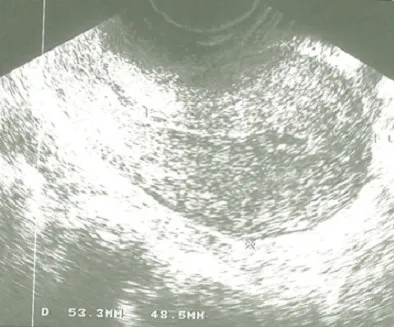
Pelvic ultrasound normal.
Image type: radiology (ultrasound)